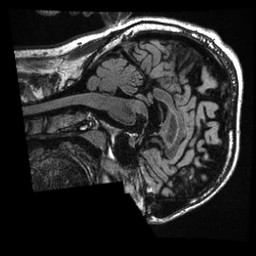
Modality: T1w
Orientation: sagittal
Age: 21
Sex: male